Question: I am trying to port this bit of matlab code to python
'''
function write_file(im,name)
fp = fopen(name,'wb');
M = size(im);
fwrite(fp,[M(1) M(2) M(3)],'int');
fwrite(fp,im(:),'float');
fclose(fp);
'''
where 'im' is a 3D matrix. As far as I understand, the function first writes a binary file with a header row containing the matrix size. The header is made of 3 integers. Then, the 'im' is written as a single column of floats. In matlab this takes few seconds for a file of 150MB.
'''
import struct
import numpy as np
def write_image(im, file_name):
with open(file_name, 'wb') as f:
l = im.shape[0]*im.shape[1]*im.shape[2]
header = np.array([im.shape[0], im.shape[1], im.shape[2]])
header_bin = struct.pack("I"*3, *header)
f.write(header_bin)
im_bin = struct.pack("f"*l,*np.reshape(im, (l,1), order='F'))
f.write(im_bin)
f.close()
'''
where 'im' is a numpy array. This code works well as I compared with the binary returned by matlab and they are the same. However, for the 150MB file, it takes several seconds and tends to drain all the memory (in the image linked I stopped the execution to avoid it, but you can see how it builds up!).

This does not make sense to me as I am running the function on a 15GB of RAM PC. How come a 150MB file processing requires so much memory?
I'd happy to use a different method, as far as it is possible to have two formats for the header and the data column.
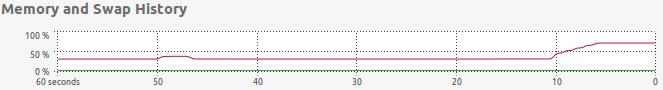
Answer: There is no need to use 'struct' to save your array. 'numpy.ndarray' has a convenience method for saving itself in binary mode: <URL>. The following should be much more efficient than creating a gigantic string with the same number of elements as your array:
'''
def write_image(im, file_name):
with open(file_name, 'wb') as f:
np.array(im.shape).tofile(f)
im.T.tofile(f)
'''
'tofile' always saves in row-major C order, while MATLAB uses column-major Fortran order. The simplest way to get around this is to save the transpose of the array. In general, 'ndarray.T' should create a view (wrapper object pointing to the same underlying data) instead of a copy, so your memory usage should not increase noticeably from this operation.